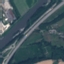
Land use / land cover class: Highway